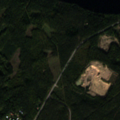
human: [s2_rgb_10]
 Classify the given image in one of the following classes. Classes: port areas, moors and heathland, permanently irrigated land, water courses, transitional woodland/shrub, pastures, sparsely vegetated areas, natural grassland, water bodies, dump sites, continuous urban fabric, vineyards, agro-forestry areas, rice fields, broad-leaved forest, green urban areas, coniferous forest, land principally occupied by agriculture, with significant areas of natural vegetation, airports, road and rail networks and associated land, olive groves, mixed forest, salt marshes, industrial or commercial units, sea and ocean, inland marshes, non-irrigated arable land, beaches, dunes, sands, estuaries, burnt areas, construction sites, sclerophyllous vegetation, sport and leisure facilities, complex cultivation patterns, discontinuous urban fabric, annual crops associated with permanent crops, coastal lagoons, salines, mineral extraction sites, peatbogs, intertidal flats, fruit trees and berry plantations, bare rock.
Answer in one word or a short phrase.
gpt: land principally occupied by agriculture, with significant areas of natural vegetation, coniferous forest, mixed forest, water bodies